Interaction volume radius: 10 \u00c5
Interaction volume height: 30 \u00c5
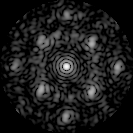
Disorder parameter: 0.4915